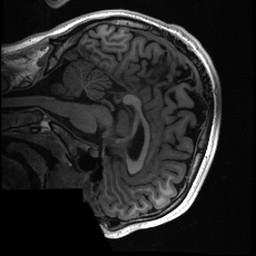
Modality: T1w
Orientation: sagittal